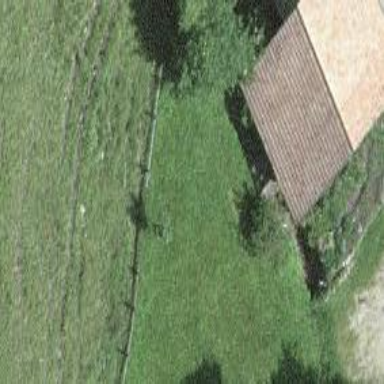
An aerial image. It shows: Rural barn.